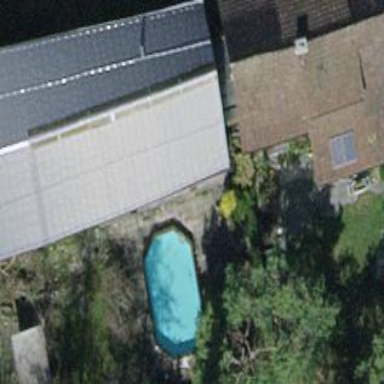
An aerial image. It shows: Semidetached house with gabled roof covered in tiles.